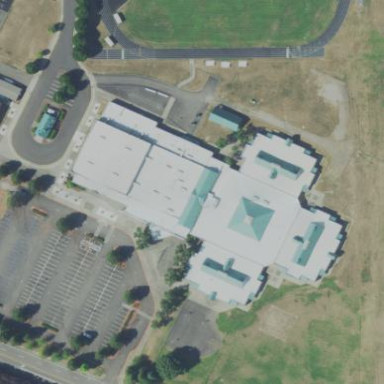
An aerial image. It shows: School.